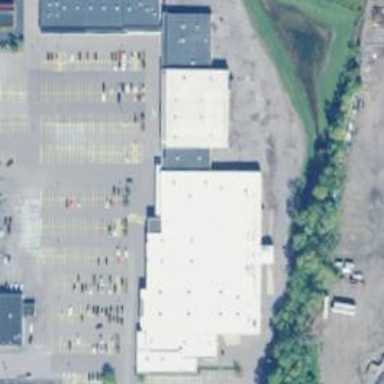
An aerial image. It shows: Supermarket.